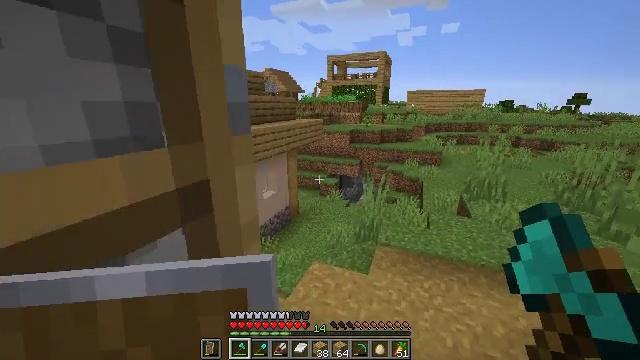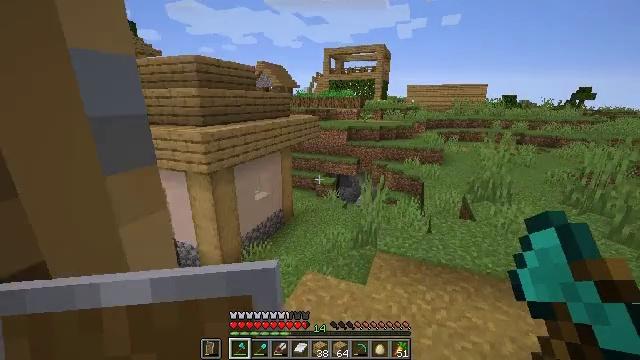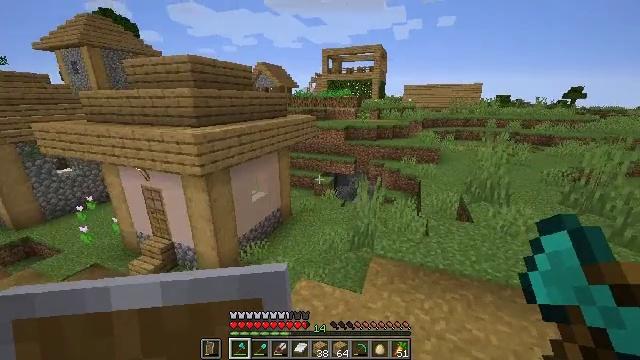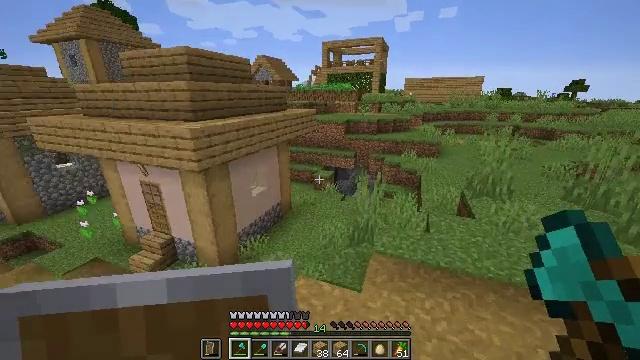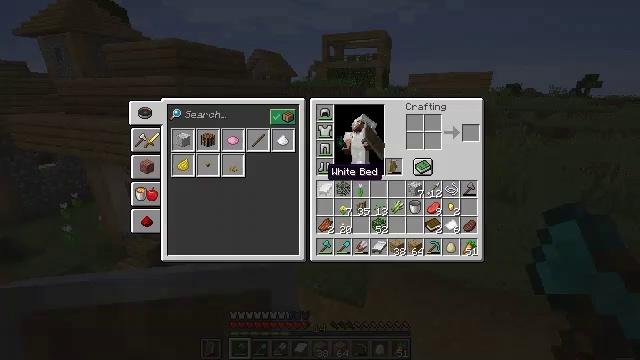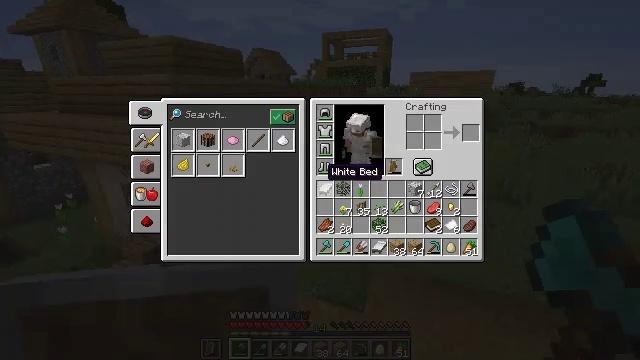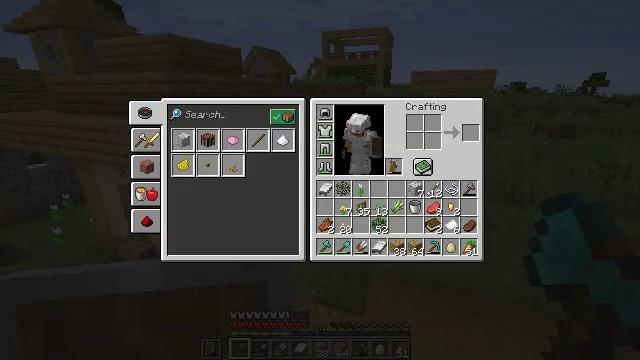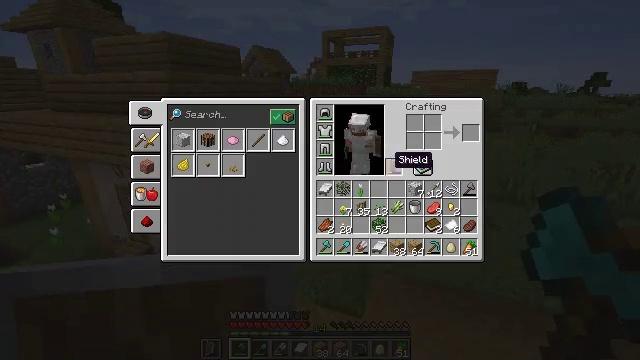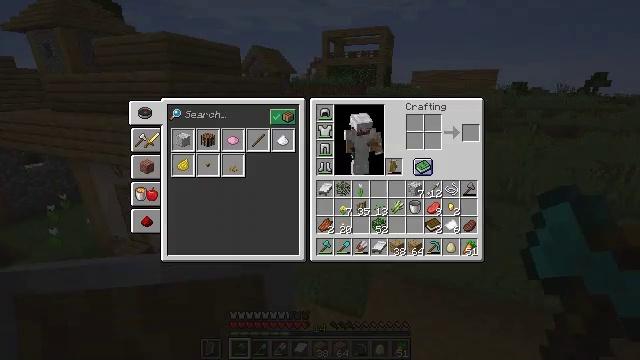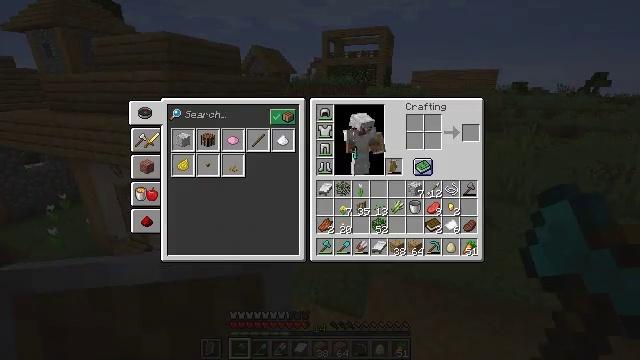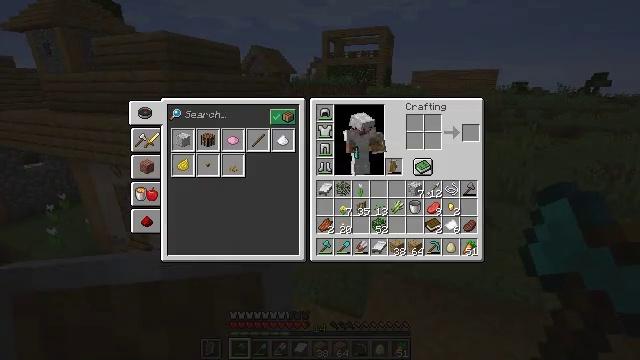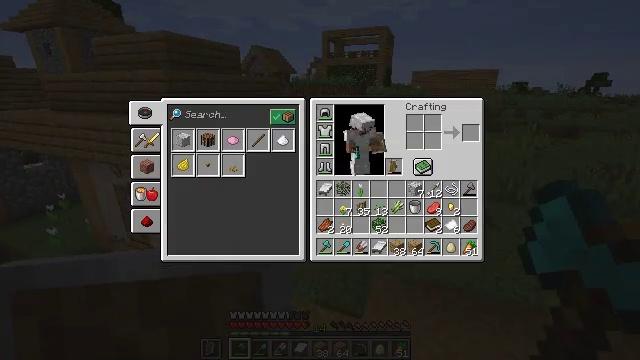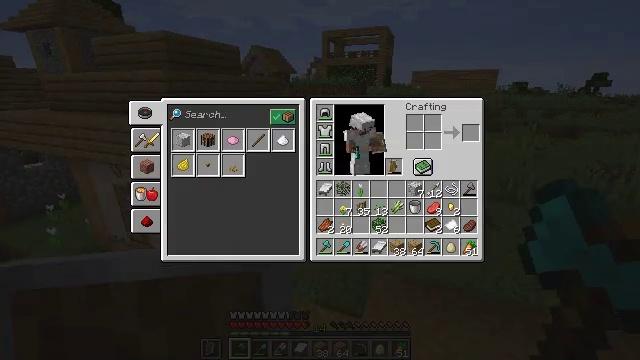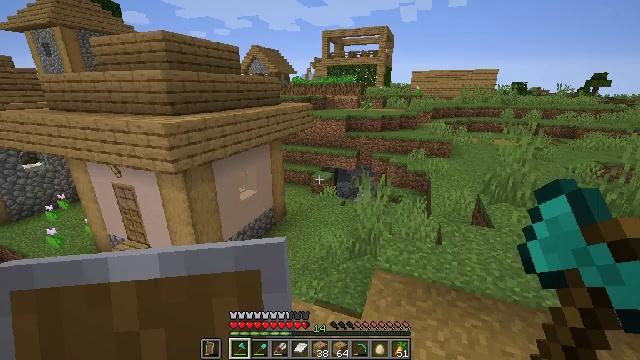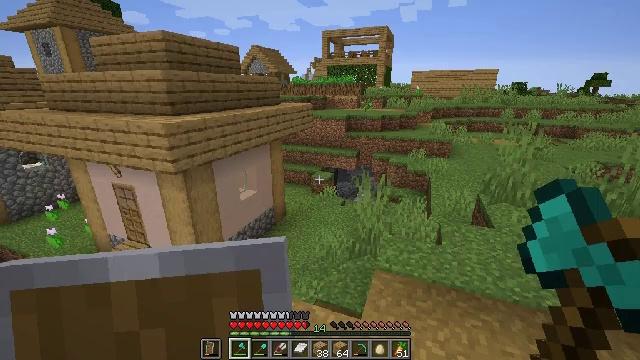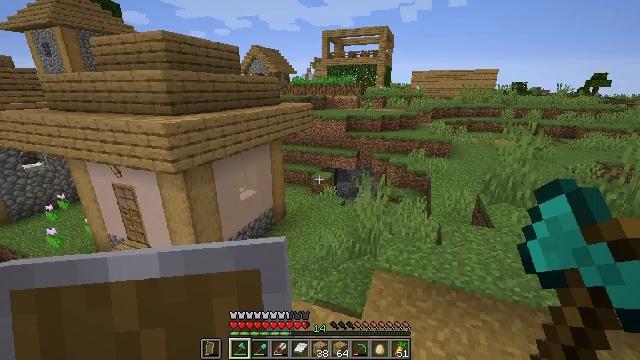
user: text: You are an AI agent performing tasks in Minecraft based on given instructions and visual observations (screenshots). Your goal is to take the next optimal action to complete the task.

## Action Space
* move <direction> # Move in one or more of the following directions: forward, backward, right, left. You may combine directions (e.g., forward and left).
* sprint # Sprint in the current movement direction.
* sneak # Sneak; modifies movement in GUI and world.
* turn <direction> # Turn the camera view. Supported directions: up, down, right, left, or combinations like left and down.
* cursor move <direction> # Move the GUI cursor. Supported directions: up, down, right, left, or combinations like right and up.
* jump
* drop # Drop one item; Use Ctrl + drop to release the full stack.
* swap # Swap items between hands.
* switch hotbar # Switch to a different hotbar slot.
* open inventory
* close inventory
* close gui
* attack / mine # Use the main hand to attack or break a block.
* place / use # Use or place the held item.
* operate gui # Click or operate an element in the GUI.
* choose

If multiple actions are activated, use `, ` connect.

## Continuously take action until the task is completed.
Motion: motion action
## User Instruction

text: Break the yellow bed.
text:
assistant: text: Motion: move forward, sprint
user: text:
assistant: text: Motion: move forward, sprint
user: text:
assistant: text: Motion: move forward, sprint, turn down
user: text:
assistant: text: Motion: move forward, open inventory
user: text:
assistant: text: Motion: move forward, open inventory
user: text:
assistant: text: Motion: cursor move right
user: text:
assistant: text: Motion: cursor move right and up
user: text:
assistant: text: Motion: cursor move right
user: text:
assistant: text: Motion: cursor move right
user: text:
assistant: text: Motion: cursor move right
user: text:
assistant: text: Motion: no_op
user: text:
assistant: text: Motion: no_op
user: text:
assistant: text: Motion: close inventory
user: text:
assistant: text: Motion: close inventory
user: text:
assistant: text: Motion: close inventory
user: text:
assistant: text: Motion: move forward, turn left and down
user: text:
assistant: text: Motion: move forward, sprint, turn left and down
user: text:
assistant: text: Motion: move forward, sprint, turn left and down
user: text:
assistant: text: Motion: move forward, sprint, turn left and down
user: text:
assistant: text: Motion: move forward, sprint, turn left and up
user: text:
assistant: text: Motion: move forward, sprint
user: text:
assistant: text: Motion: move forward, sprint
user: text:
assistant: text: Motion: move forward, sprint
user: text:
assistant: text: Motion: move forward, sprint
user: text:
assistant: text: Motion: move forward, sprint, turn left
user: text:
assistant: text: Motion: move forward, sprint, turn left
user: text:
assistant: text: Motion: move forward, sprint, turn left
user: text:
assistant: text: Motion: move forward, sprint, turn left and up
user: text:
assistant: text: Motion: move forward, sprint, turn left
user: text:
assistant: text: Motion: move forward, sprint